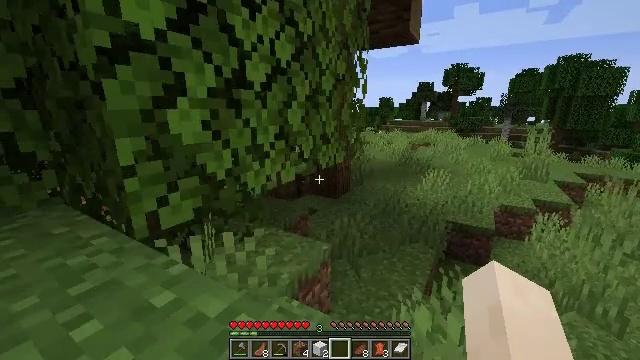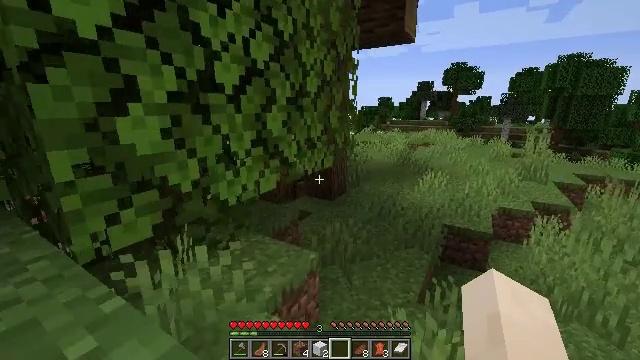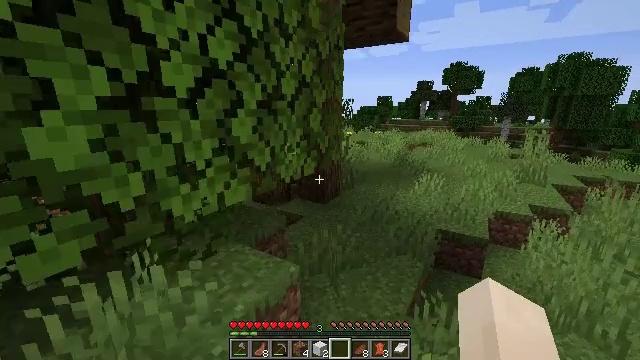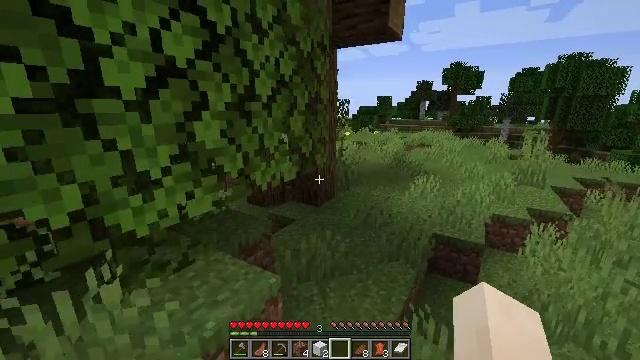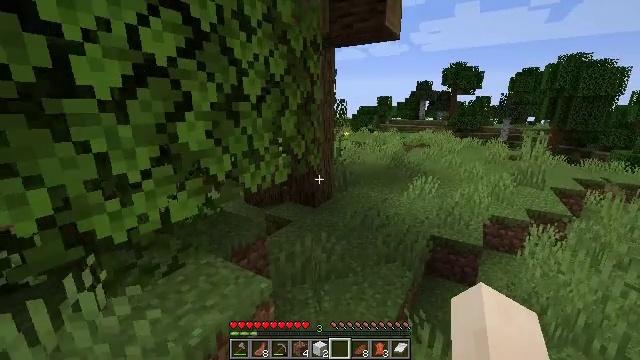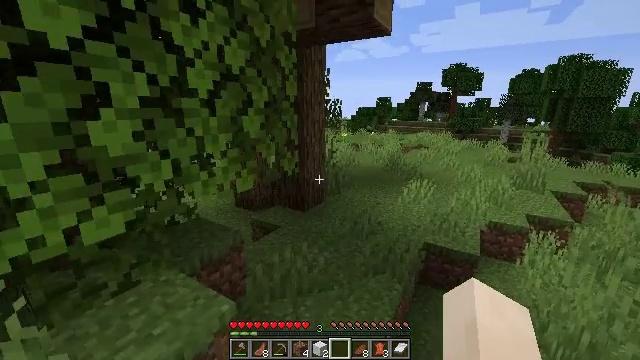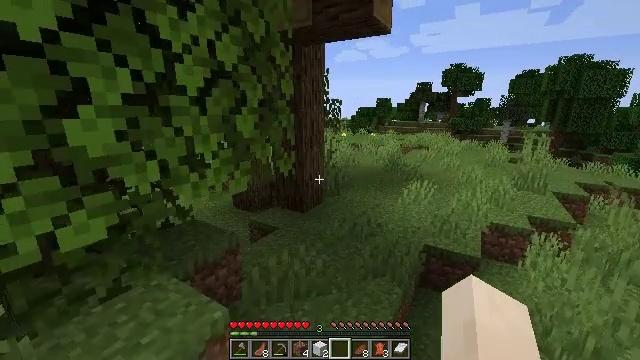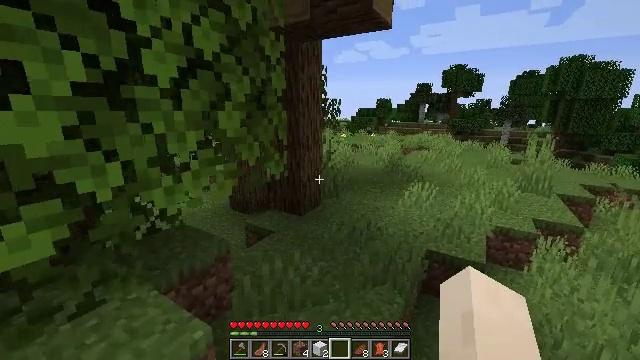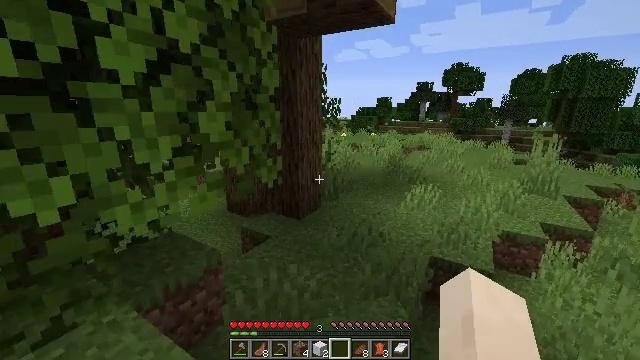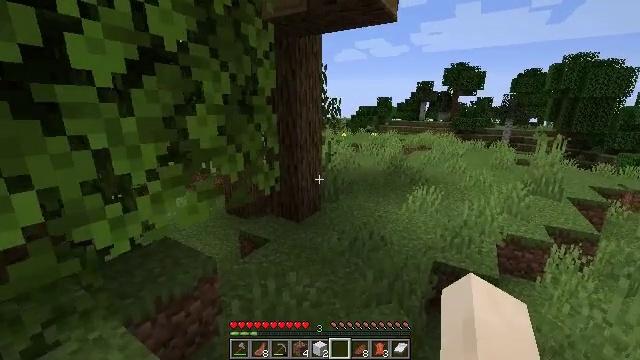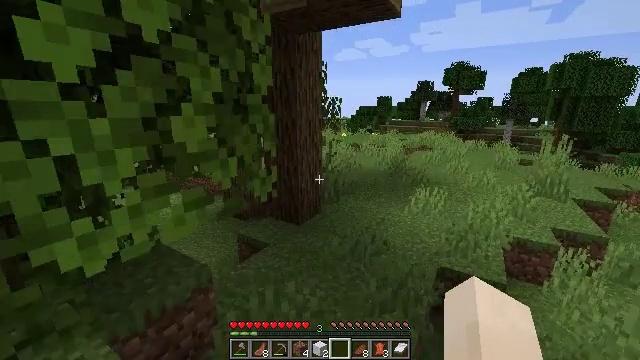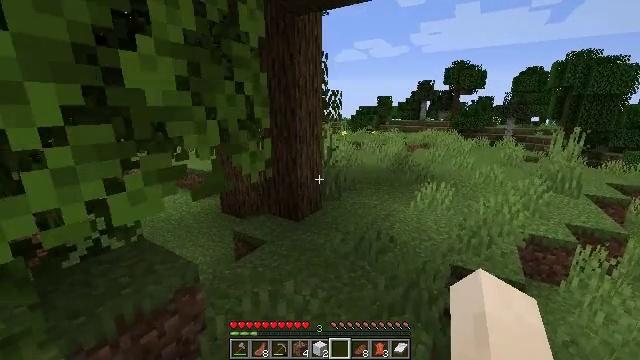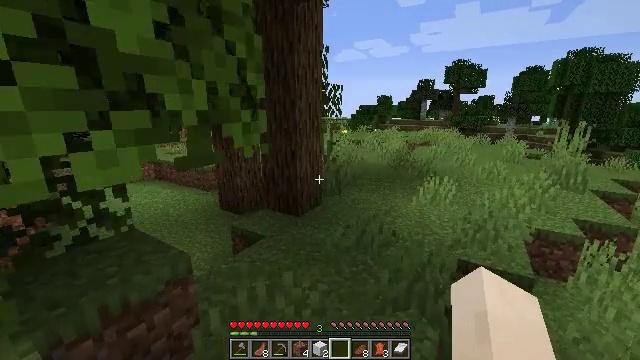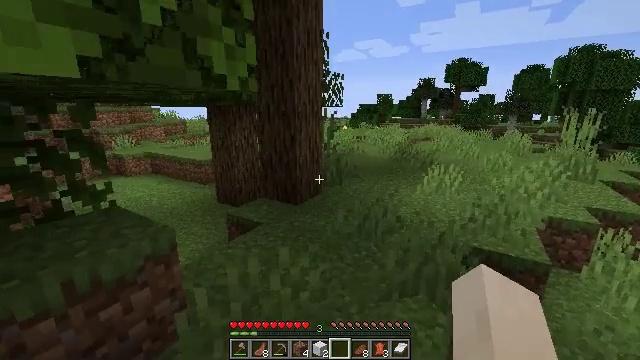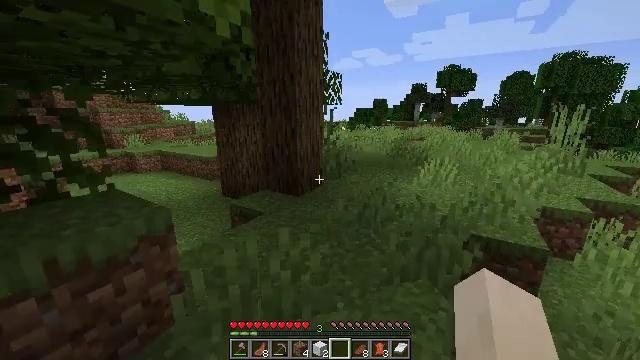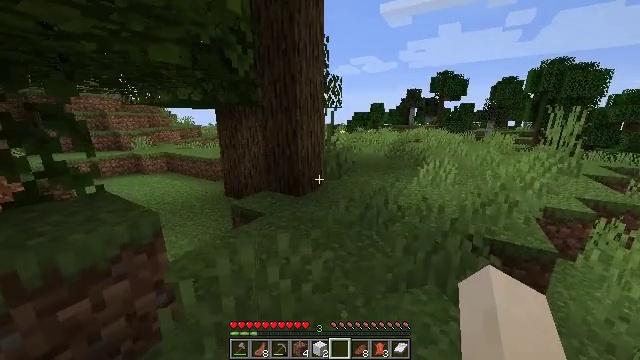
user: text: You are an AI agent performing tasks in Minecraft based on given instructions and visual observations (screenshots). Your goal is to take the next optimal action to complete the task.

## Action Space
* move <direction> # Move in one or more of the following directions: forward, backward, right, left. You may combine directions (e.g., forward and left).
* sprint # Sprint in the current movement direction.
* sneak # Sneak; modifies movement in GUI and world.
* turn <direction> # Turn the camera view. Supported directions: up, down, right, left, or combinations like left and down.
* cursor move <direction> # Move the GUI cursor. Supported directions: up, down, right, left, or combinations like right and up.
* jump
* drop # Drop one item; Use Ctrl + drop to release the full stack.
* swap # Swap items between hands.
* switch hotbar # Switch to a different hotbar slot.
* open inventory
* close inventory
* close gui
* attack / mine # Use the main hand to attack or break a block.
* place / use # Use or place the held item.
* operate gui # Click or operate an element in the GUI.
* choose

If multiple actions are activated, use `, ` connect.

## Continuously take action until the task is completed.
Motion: motion action
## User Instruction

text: Break the campfire to put it in your inventory.
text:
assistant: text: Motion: move forward and move right
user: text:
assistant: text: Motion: move forward and move right
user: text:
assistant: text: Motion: move forward and move right
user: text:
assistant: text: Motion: move forward and move right
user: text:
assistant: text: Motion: move forward
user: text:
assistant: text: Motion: move forward
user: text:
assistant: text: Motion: move forward
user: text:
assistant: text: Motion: move forward
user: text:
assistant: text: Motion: move forward
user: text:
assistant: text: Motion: move forward
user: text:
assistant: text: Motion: move forward
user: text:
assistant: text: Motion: move forward
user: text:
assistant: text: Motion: move forward, sprint
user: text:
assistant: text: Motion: move forward, sprint
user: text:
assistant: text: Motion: move forward, sprint
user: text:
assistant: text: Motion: move forward, sprint
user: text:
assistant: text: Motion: move forward, sprint
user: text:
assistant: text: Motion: move forward, sprint
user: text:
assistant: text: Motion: move forward, sprint
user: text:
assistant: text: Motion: move forward, sprint
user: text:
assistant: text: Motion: move forward, sprint
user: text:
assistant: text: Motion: move forward
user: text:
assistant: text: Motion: move forward
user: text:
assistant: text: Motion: move forward, turn left and down
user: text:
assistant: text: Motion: move forward, turn left and down
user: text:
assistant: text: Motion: move forward, turn left
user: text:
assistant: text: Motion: move forward and move left, turn left
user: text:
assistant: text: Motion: move forward and move left
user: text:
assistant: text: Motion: move forward and move left
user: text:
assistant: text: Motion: move forward